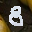
Label: 8